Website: apple
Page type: customer-info-address
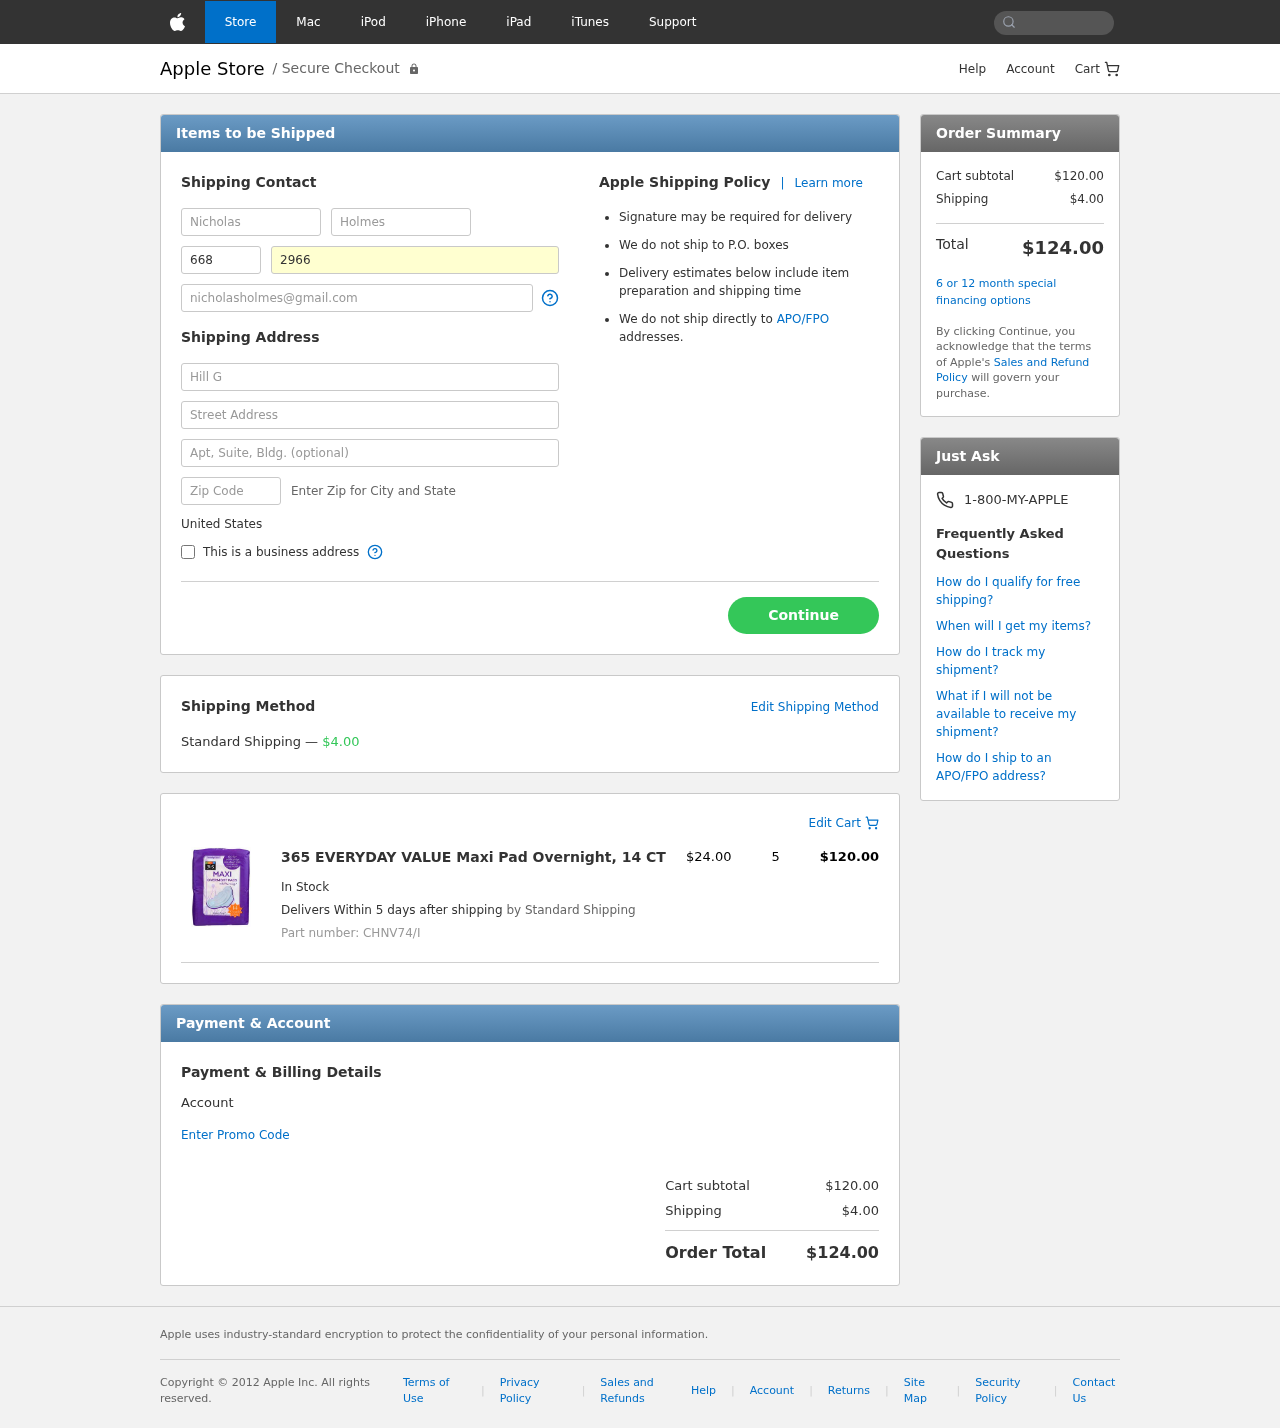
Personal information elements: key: PII_COUNTRY
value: United States
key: PII_FIRSTNAME
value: Nicholas
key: PII_LASTNAME
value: Holmes
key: PII_PHONE_AREA
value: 668
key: PII_PHONE_LINE
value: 2966
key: PII_EMAIL
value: nicholasholmes@gmail.com
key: PII_COMPANY
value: Hill Group
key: PII_STREET
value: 75576 Dana Villages
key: PII_STREET2
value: Apt. 560
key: PII_POSTCODE
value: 92952
Product elements: key: PRODUCT1_NAME
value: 365 EVERYDAY VALUE Maxi Pad Overnight, 14 CT
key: PRODUCT1_PRICE
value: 24
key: PRODUCT1_QUANTITY
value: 5
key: PRODUCT1_SKU
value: CHNV74/I
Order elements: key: ORDER_SHIPPING_COST
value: $4.00
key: ORDER_ITEM_TOTAL
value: $120.00
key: ORDER_SUBTOTAL
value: $120.00
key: ORDER_TOTAL
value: $124.00